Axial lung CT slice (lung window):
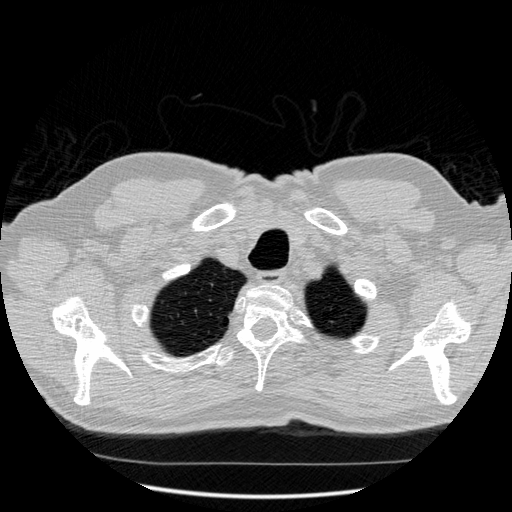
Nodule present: no